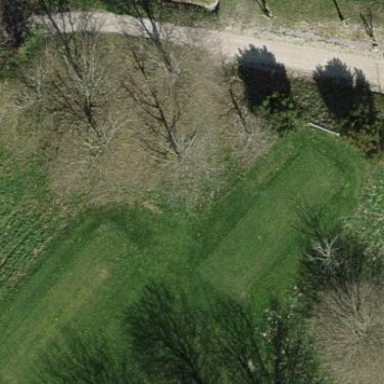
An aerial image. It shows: Grass area designated as golf tee.